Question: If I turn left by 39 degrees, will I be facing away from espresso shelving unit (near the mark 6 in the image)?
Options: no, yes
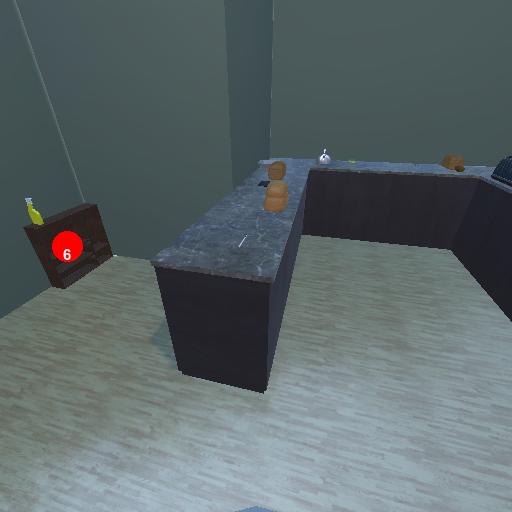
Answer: no